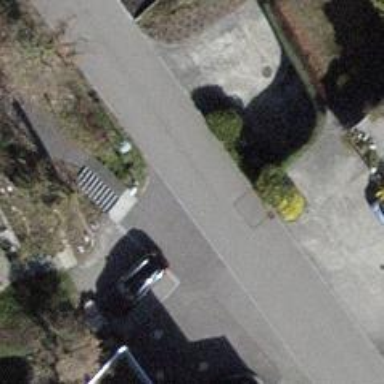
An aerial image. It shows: Road with steps.